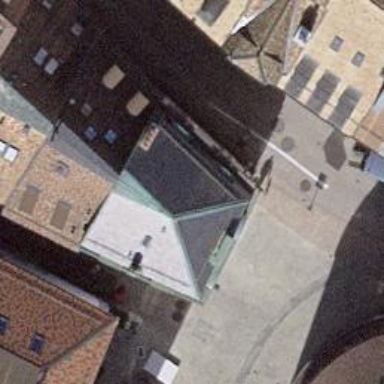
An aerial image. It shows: Restaurant.